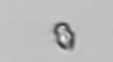
Label: Heterocapsa_rotundata